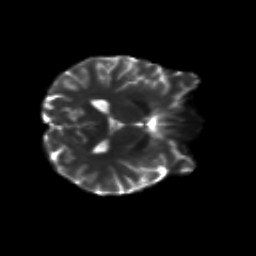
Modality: T2w
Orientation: axial
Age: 29
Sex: female
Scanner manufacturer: siemens
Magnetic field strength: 3 T
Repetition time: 8.8 s
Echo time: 0.085 s